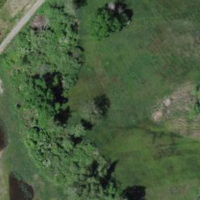
EUNIS habitat code: 16
Species observed at this site:
Tringa ochropus
Corvus frugilegus
Capreolus capreolus